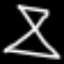
Label: hourglass